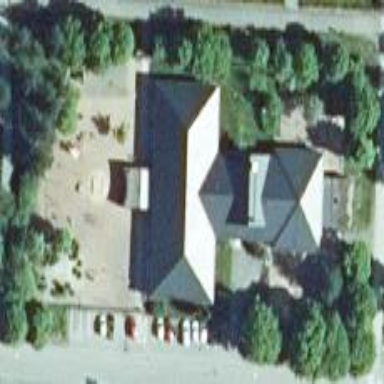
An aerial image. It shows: Kindergarten.